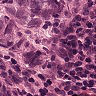
Metastatic tissue present: yes